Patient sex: F
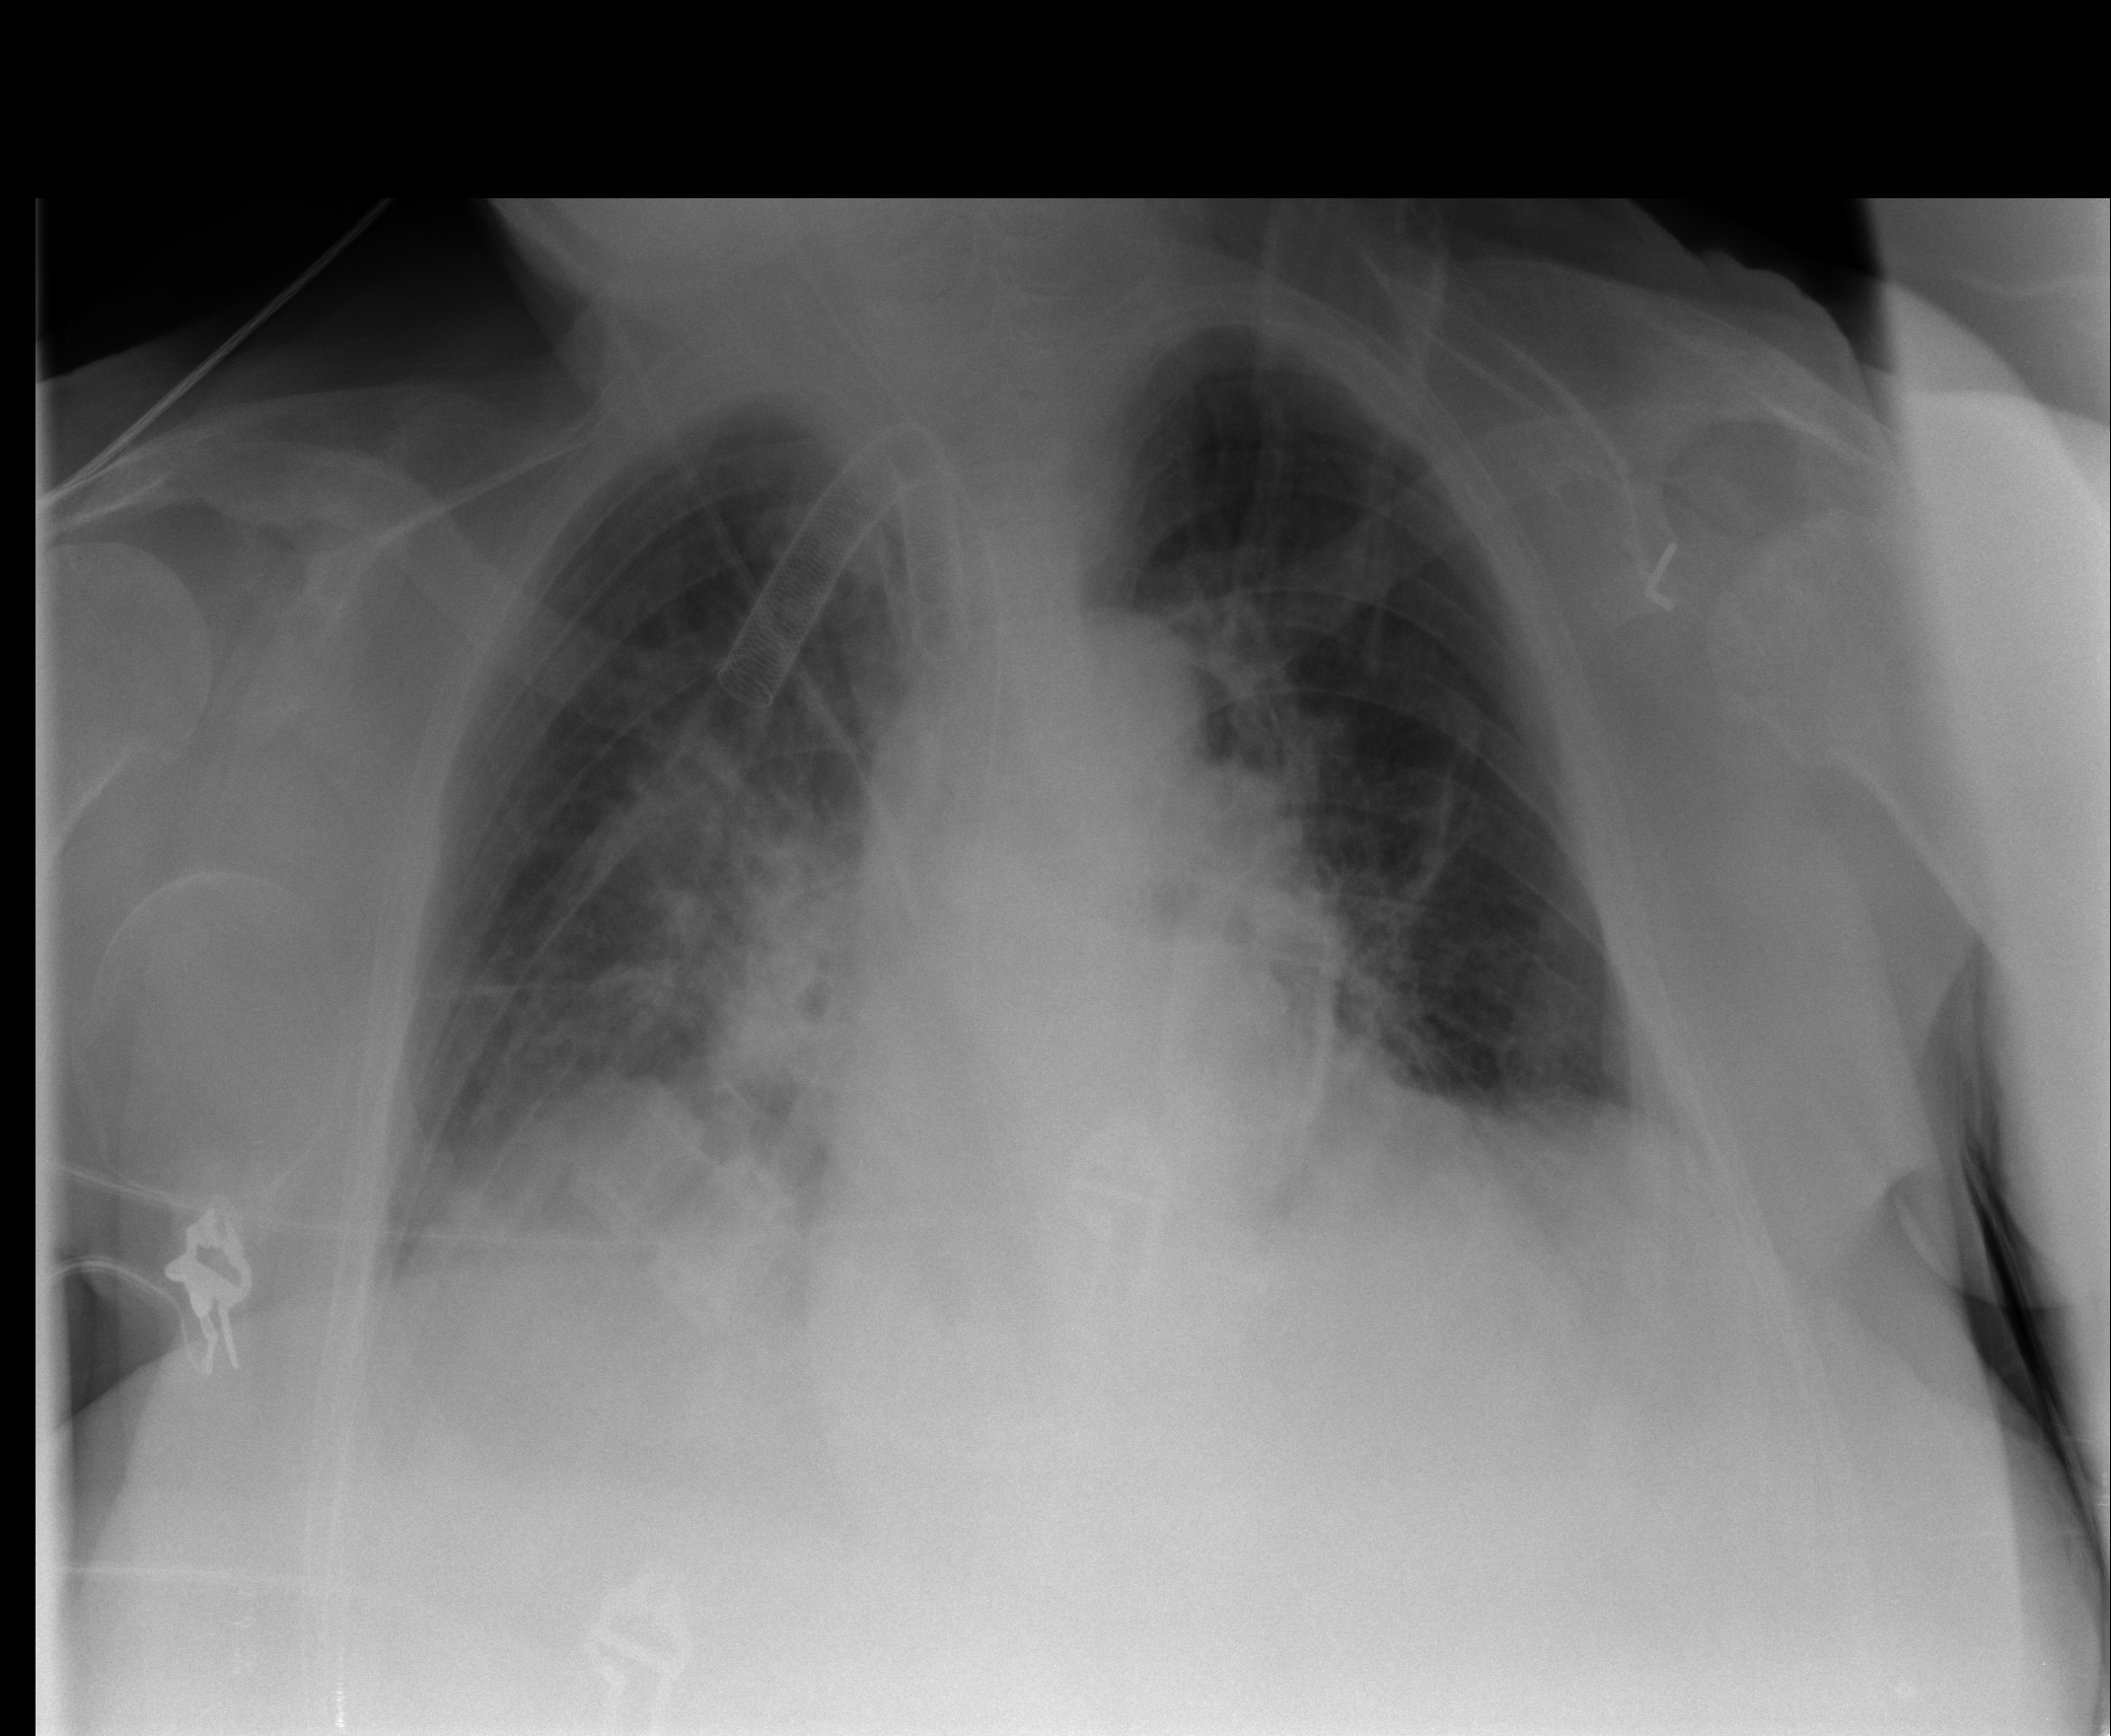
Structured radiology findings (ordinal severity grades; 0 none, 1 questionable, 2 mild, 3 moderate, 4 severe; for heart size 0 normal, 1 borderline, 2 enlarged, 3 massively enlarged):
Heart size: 2
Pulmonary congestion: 2
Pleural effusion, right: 2
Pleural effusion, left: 2
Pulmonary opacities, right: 2
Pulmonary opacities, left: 0
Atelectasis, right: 2
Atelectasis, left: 2